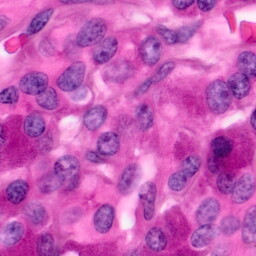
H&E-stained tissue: Pancreatic